Question: This doesn't happen every time you play the game, maybe once for every 5 or 10 plays. When the game ends, I remove my CADisplayLink (which I use to animate the playing area, a bit like the pipes in Flappy Bird) from the run loop. However, on the few occasions, it crashes on that line. Next to the line, it has:
'''
Thread 1: EXC_BAD_ACCESS (code=1, address=0x10)
'''
This is the code:
'''
func endGame(r : String) {
UIView.animateWithDuration(0.4, delay: 0.2, options: .CurveLinear, animations: {
self.scoreLabel.alpha = 0
}, completion: {
(finished: Bool) in
self.scoreLabel.removeFromSuperview()
});
self.view.userInteractionEnabled = false
reason = r
println("Game Over!!!")
//Crashes on this line
blockUpdateDisplayLink.removeFromRunLoop(NSRunLoop.currentRunLoop(), forMode: NSRunLoopCommonModes)
shiftDisplayLink.removeFromRunLoop(NSRunLoop.currentRunLoop(), forMode: NSRunLoopCommonModes)
scoreTimer.invalidate()
UIView.animateWithDuration(0.0001, delay: 0.7, options: .CurveLinear, animations: {
}, completion: {
(finished: Bool) in
self.performSegueWithIdentifier("Game Over", sender: self)
});
}
'''
if I comment out the first CADisplayLink part, it will just crash on the second anyway.
This is the stacktrace:

Which has the same "Thread 1" error as above.
What is going on??
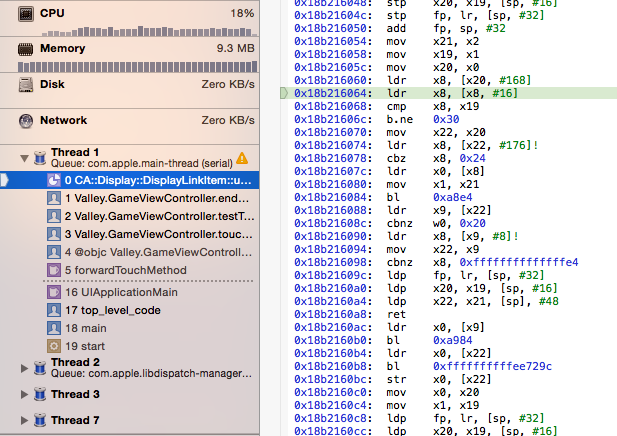
Answer: Which run loop are you adding the 'CADisplayLink' to? You might need to be using 'NSRunLoop.mainRunLoop()' instead.
Also, if your 'CADisplayLink' is only being added on one 'NSRunLoop', you could try calling 'blockUpdateDisplayLink.invalidate()' instead of removing it.
---
If you post the code where you create the 'CADisplayLink' objects, it will make it easier to track down the issue.